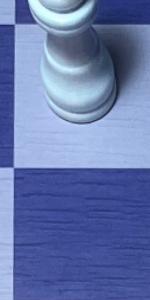
Label: Empty